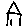
Label: house